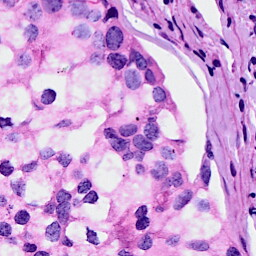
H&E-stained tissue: Breast